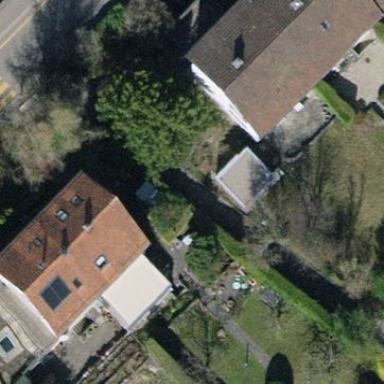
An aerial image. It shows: Building with tile roof.